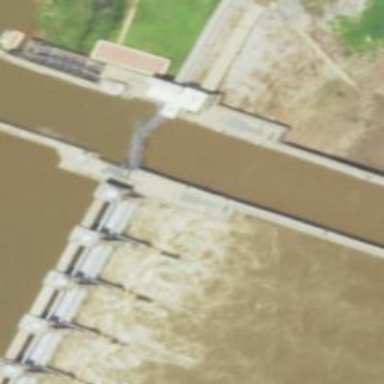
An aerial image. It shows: Lock gate along waterway.